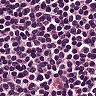
Metastatic tissue present: no